Field crop: maize
Growth stage: 1
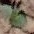
Species: datura